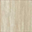
Piece: xx